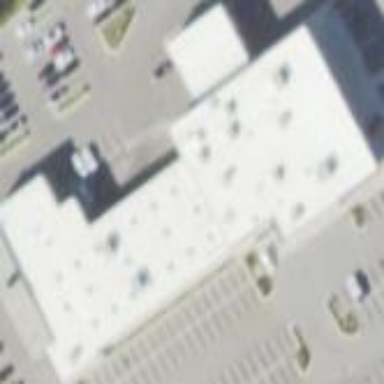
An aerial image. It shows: Building housing car shop.